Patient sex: M
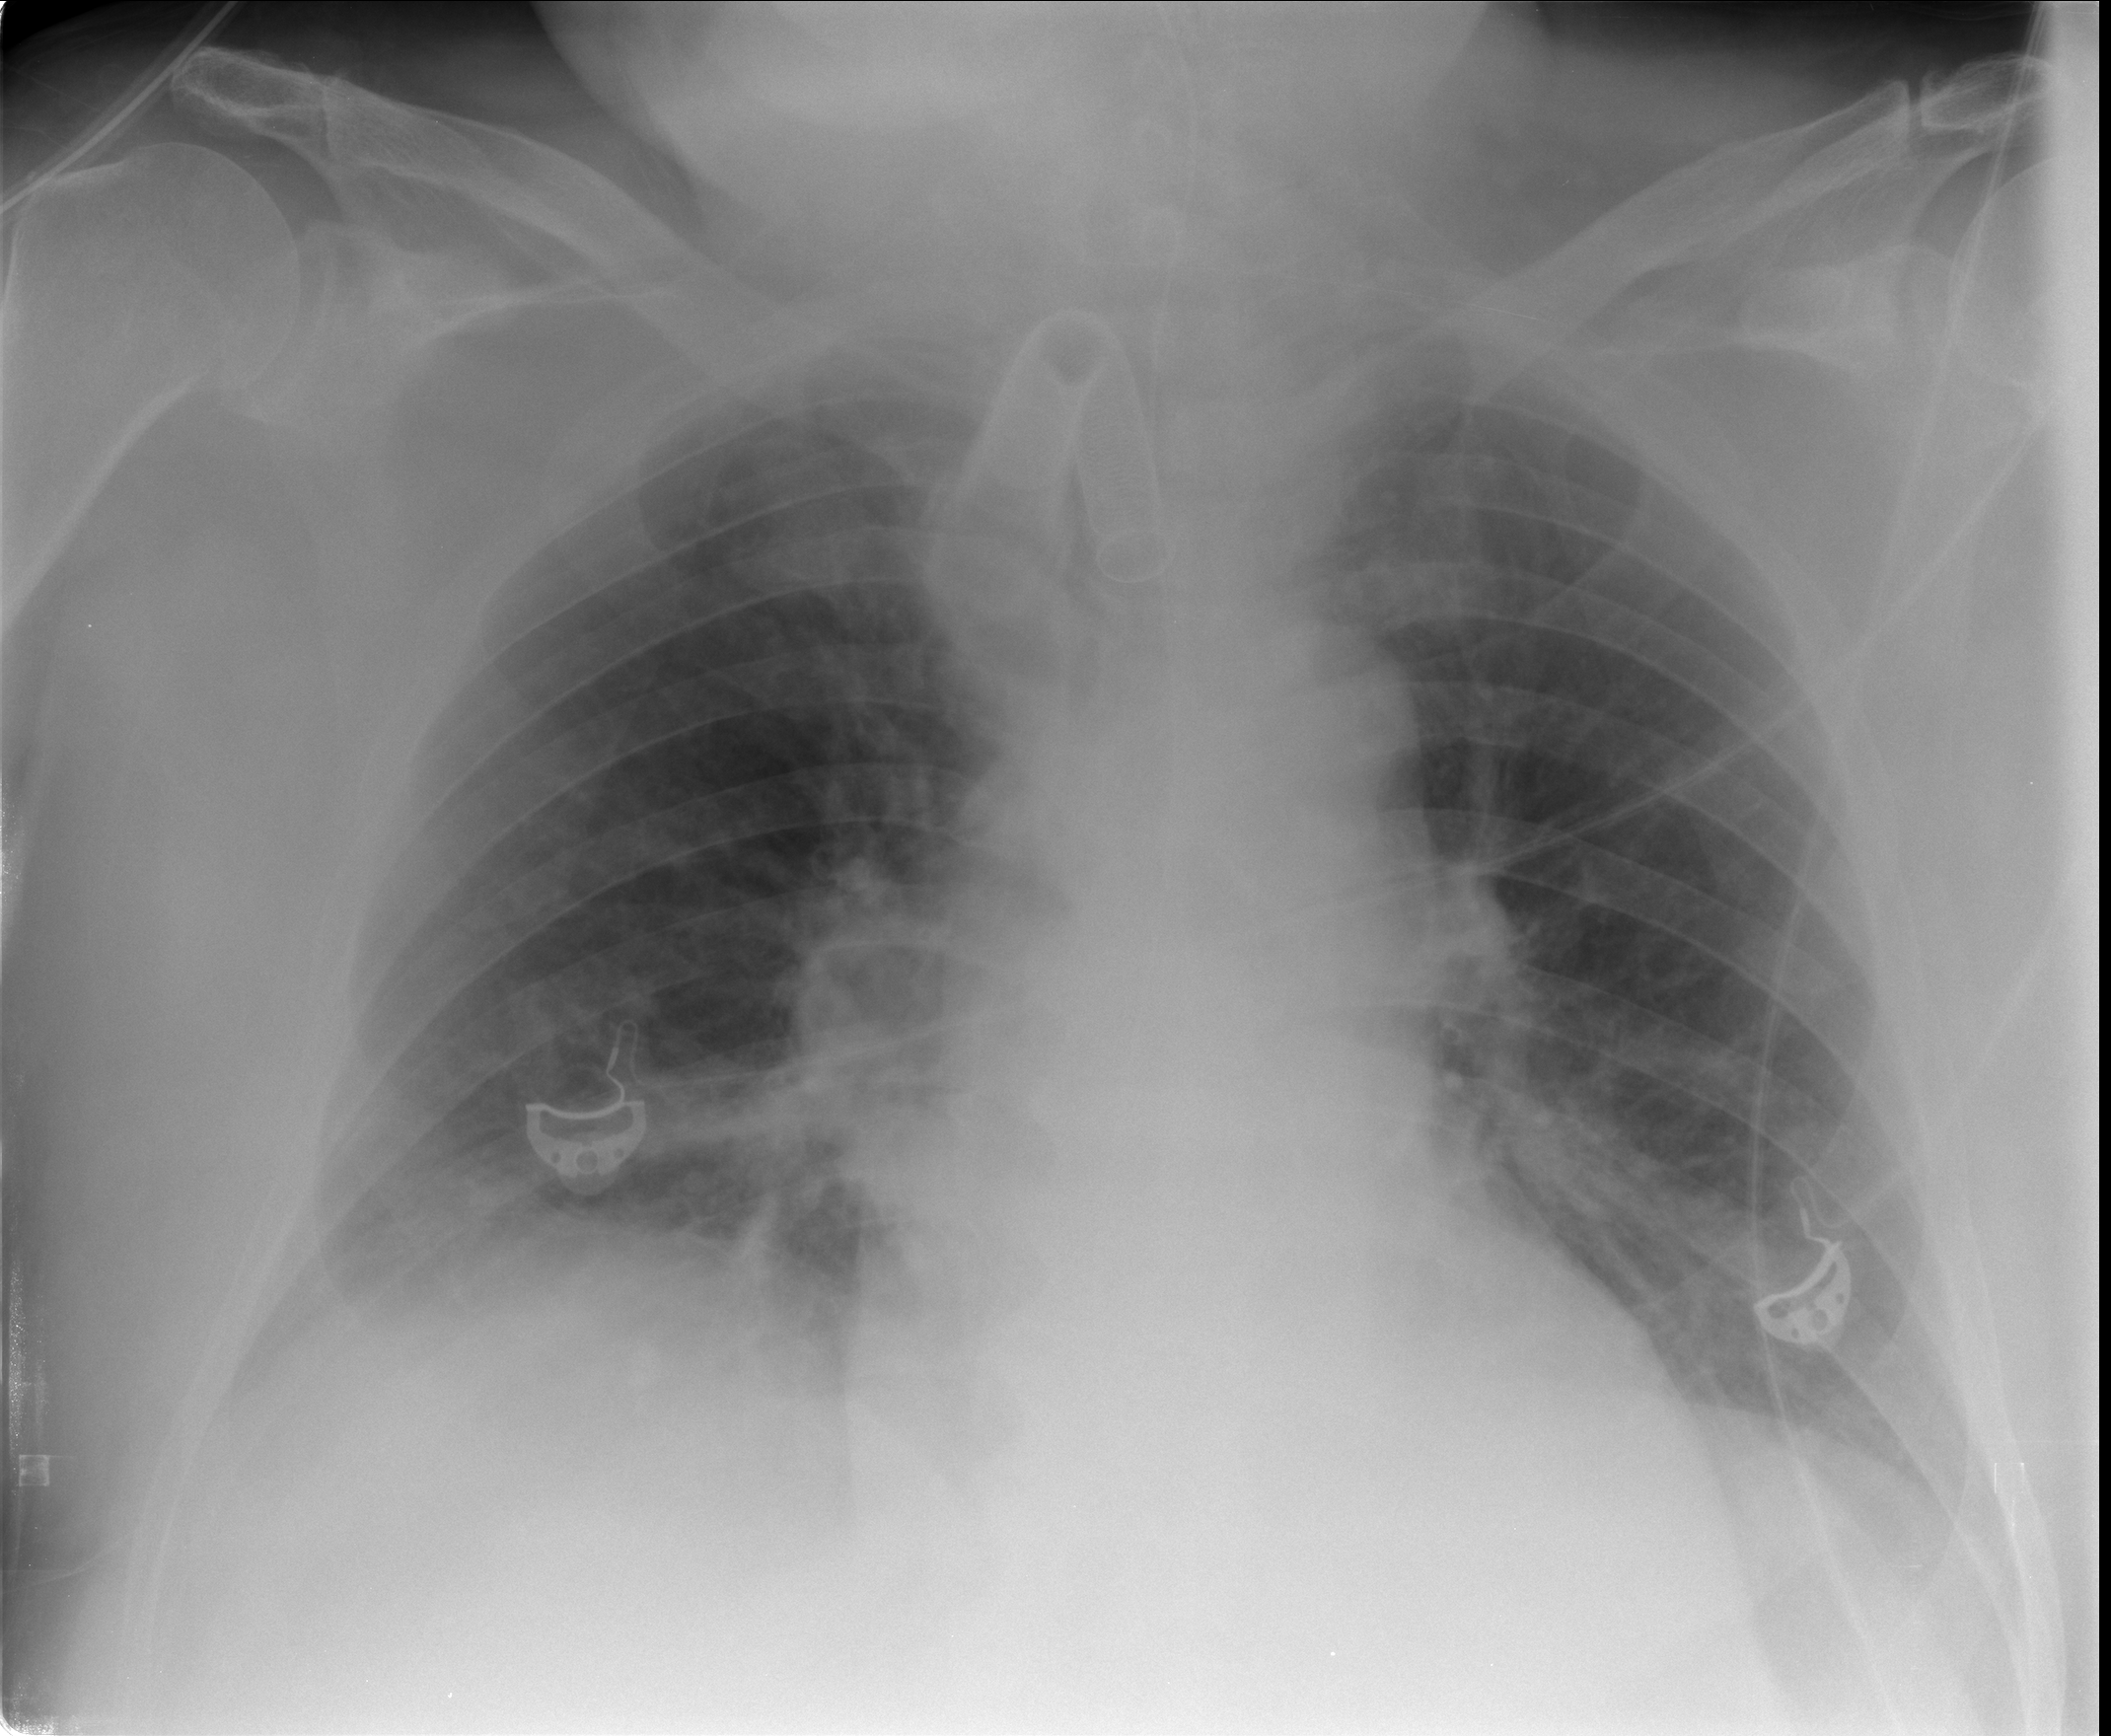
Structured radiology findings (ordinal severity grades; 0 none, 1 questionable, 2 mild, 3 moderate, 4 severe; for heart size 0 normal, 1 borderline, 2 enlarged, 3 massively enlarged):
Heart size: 0
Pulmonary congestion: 0
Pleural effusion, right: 1
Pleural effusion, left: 0
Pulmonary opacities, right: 2
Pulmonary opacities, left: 0
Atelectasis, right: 2
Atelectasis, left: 2